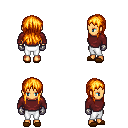
a pixel art fantasy rpg character, female body template, human, tanned skin, maroon long-sleeve shirt, white pants, light blonde unkempt hairstyle, metal gloves, brown slippers, four views (front, back, left, right), 2x2 character sprite sheet, small pixel art, hard edges, no anti-aliasing